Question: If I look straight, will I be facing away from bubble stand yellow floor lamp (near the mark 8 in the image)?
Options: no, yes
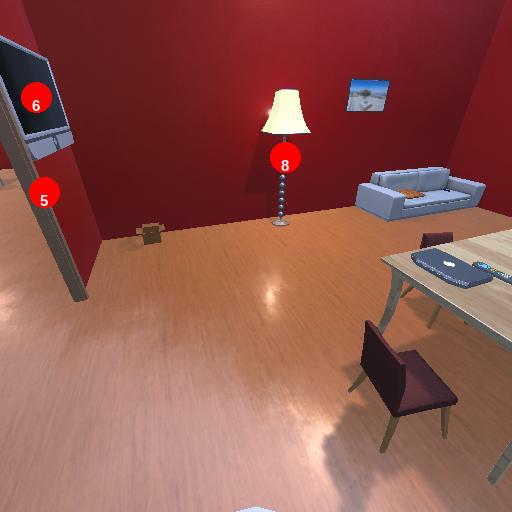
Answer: no